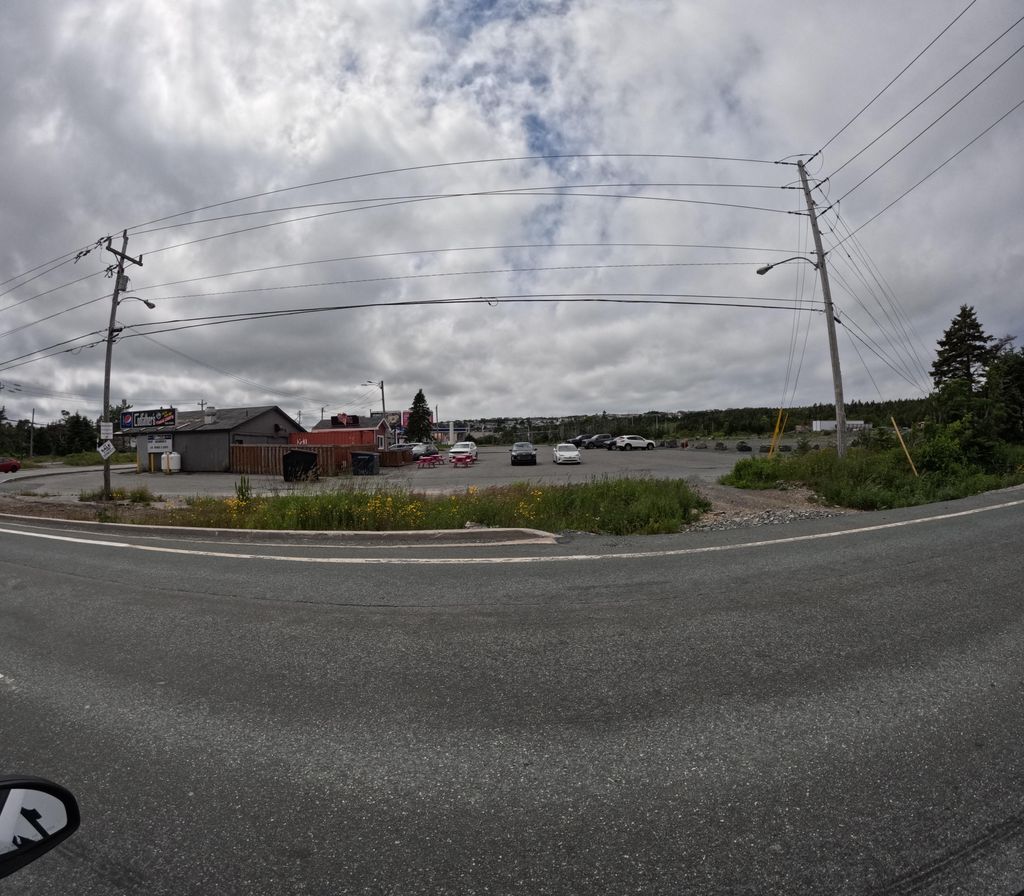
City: st_johns